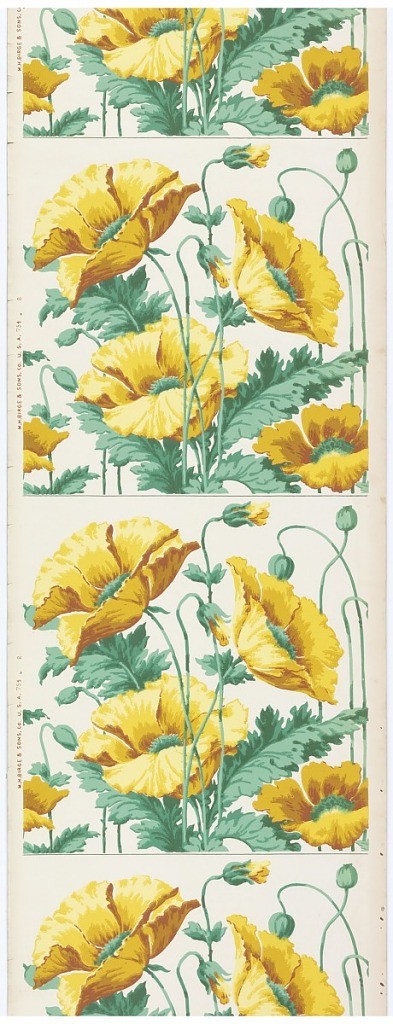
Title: Frieze
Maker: M.H. Birge & Sons Co., 1834
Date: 1900–1910
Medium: Machine-printed paper
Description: Art nouveau-style design. Large-scale yellow poppies on green stems printed on white ground. Design repeats vertically and would need to be cut apart to work as frieze.